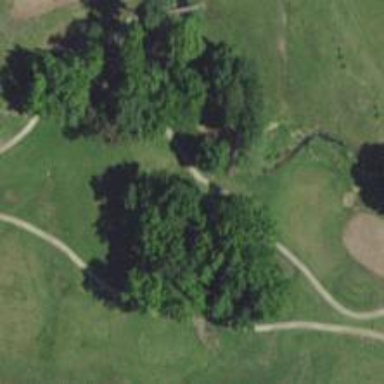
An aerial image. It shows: Path for both roads and golfers.